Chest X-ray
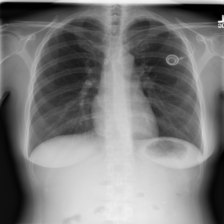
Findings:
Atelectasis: negative
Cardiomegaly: negative
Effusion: negative
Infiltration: negative
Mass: negative
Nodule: negative
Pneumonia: negative
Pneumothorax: negative
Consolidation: negative
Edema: negative
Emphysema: negative
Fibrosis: negative
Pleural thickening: negative
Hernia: negative